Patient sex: M
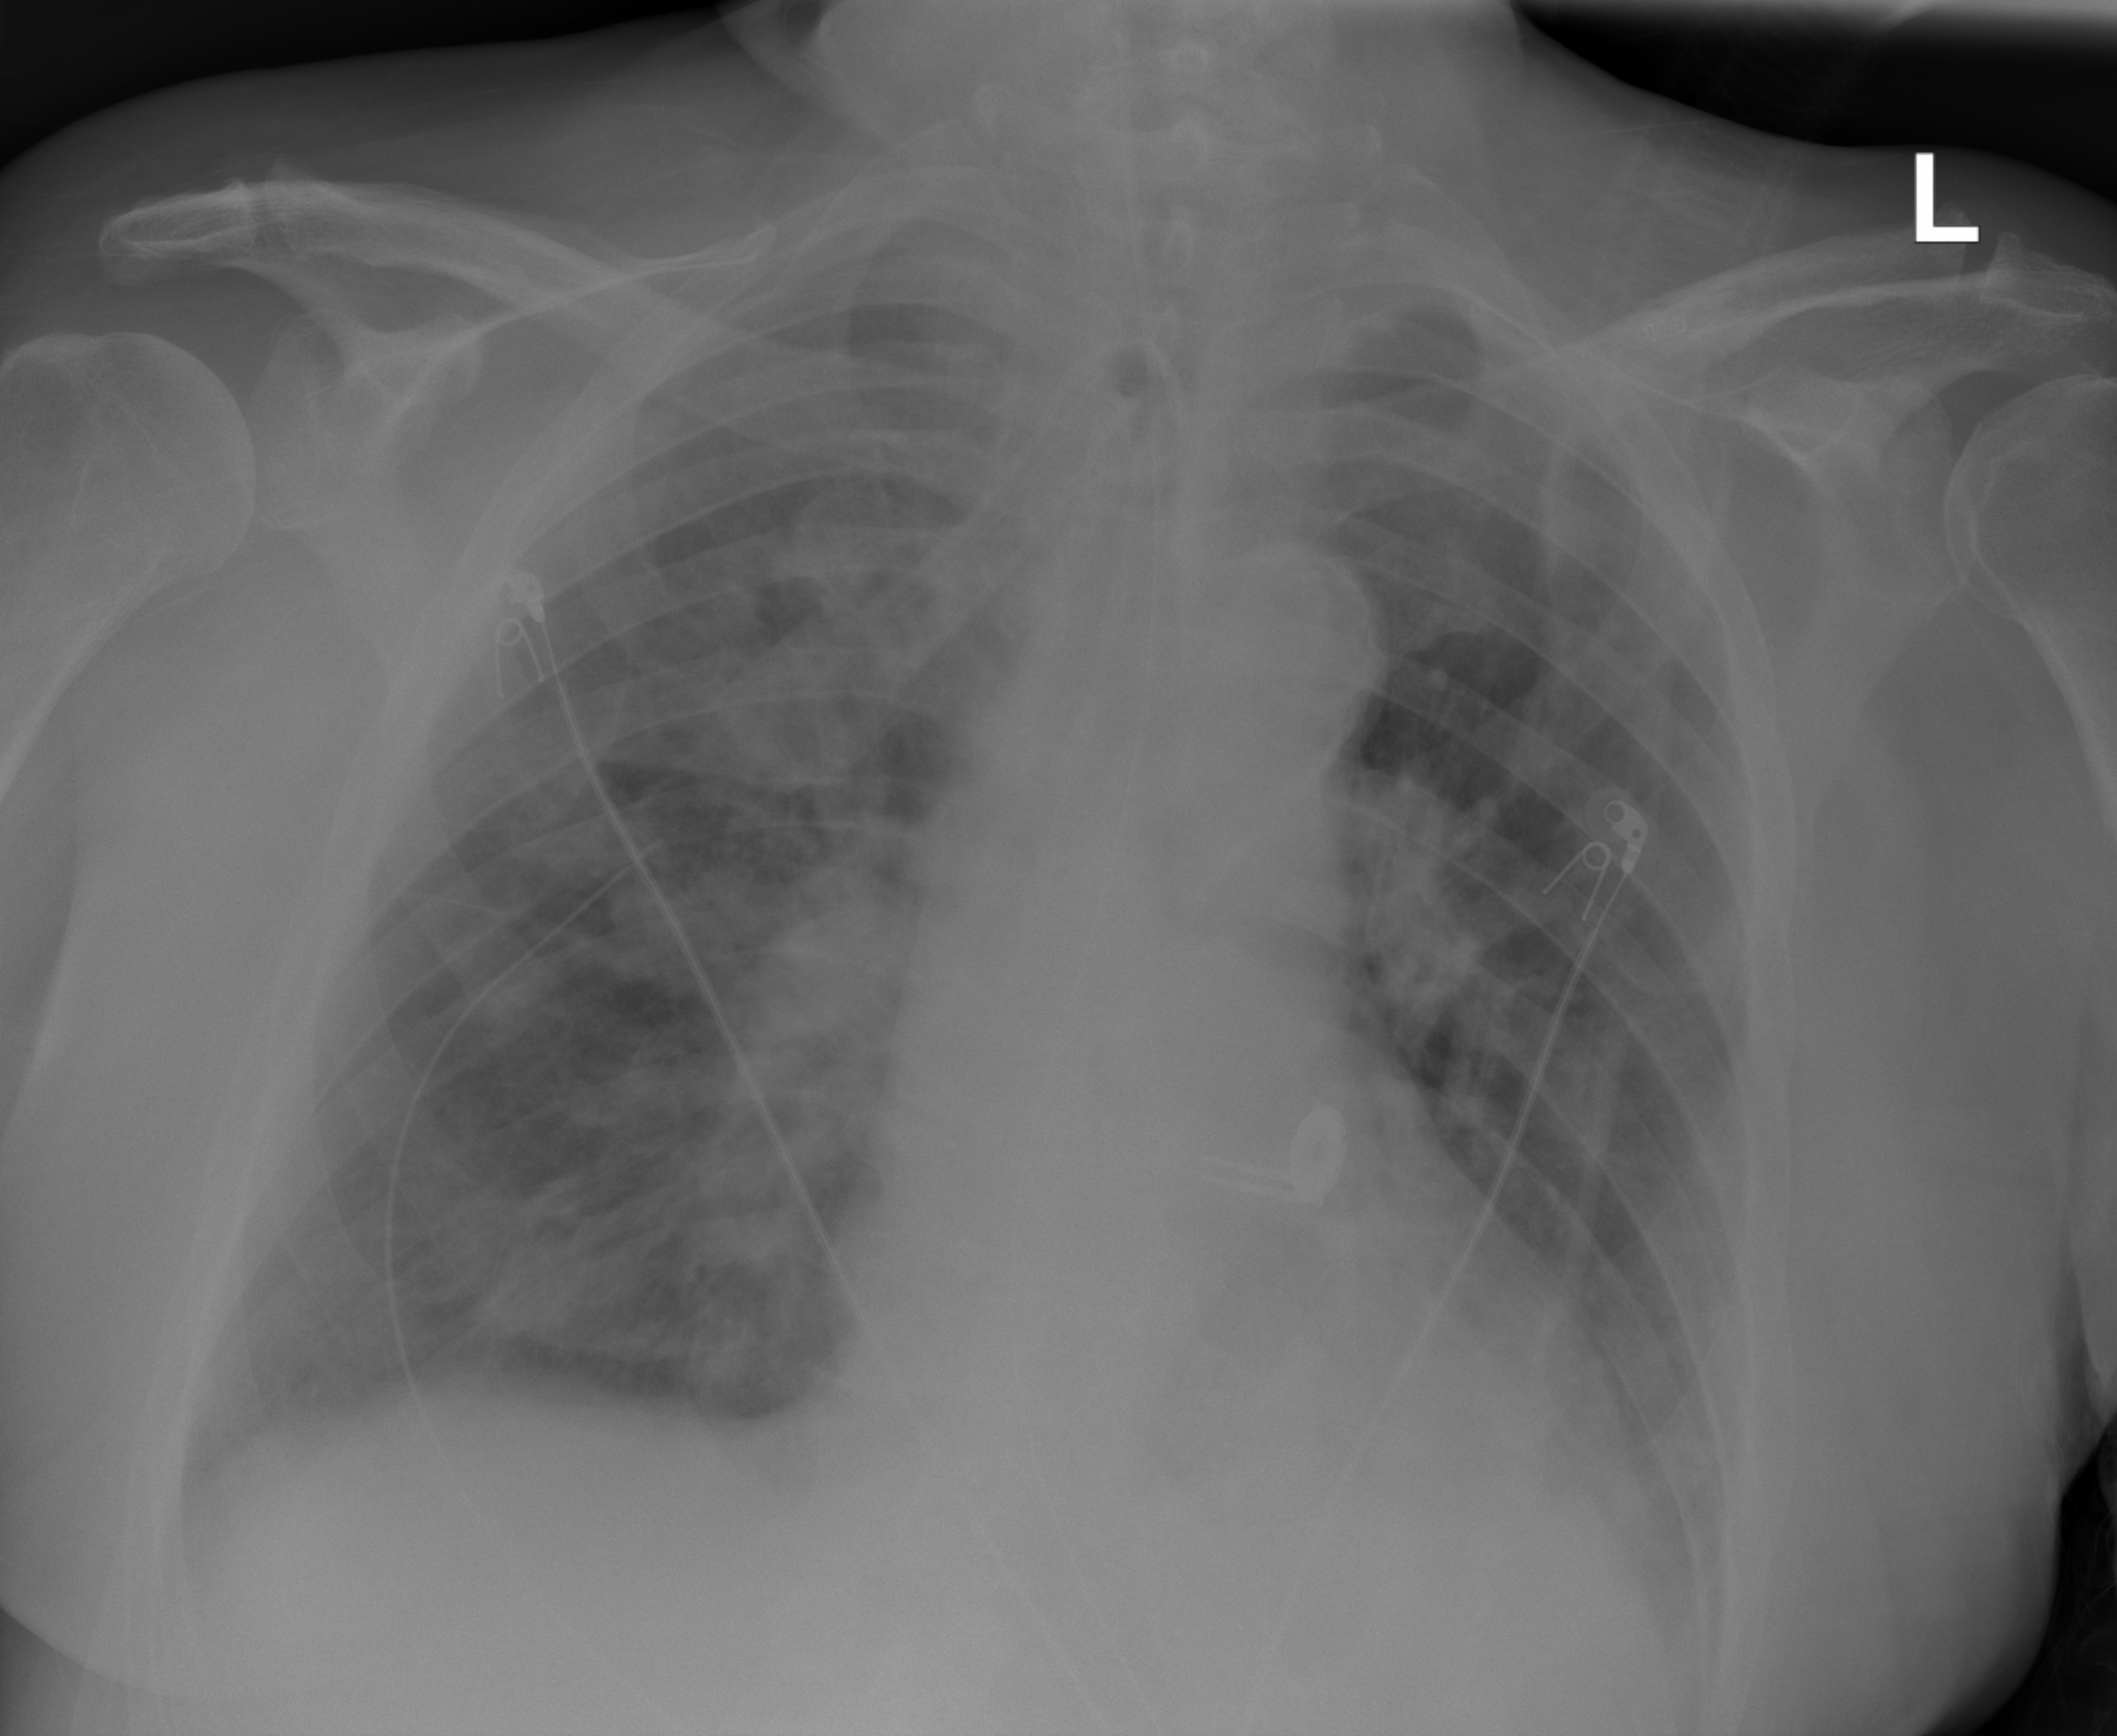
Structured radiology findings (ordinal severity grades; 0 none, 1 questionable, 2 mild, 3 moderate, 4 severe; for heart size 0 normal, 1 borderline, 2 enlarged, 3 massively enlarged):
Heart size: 2
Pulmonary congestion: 0
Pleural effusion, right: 2
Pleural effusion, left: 2
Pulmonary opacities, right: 3
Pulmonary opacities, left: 1
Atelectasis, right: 2
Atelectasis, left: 2